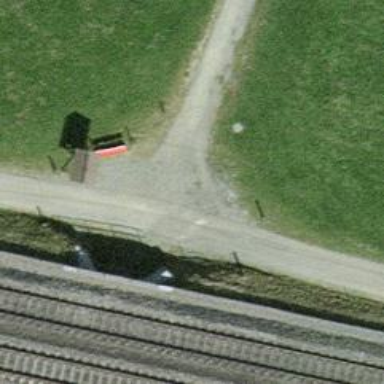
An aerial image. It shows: Track road passing through tunnel.